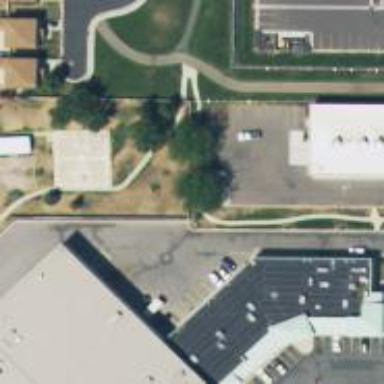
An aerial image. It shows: Footway.